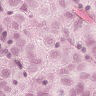
Metastatic tissue present: yes